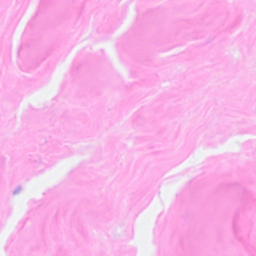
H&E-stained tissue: Breast